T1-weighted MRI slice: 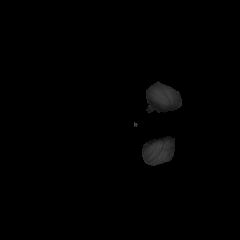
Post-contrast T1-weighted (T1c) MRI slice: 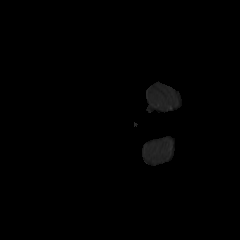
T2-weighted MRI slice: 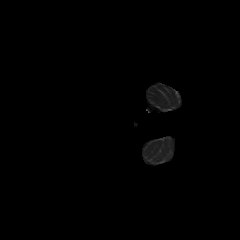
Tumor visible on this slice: no